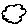
Label: cloud